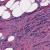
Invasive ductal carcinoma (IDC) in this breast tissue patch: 1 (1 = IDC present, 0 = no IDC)